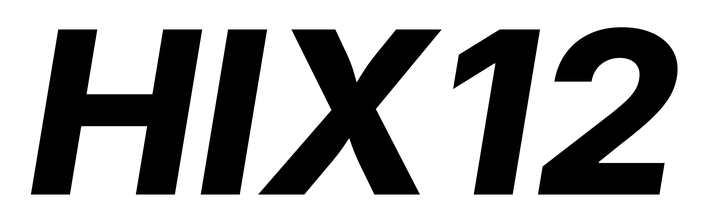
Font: Inter-Italic_ExtraBold_Italic